Field crop: maize
Growth stage: 2
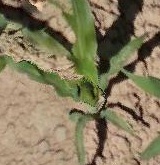
Species: maize